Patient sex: F
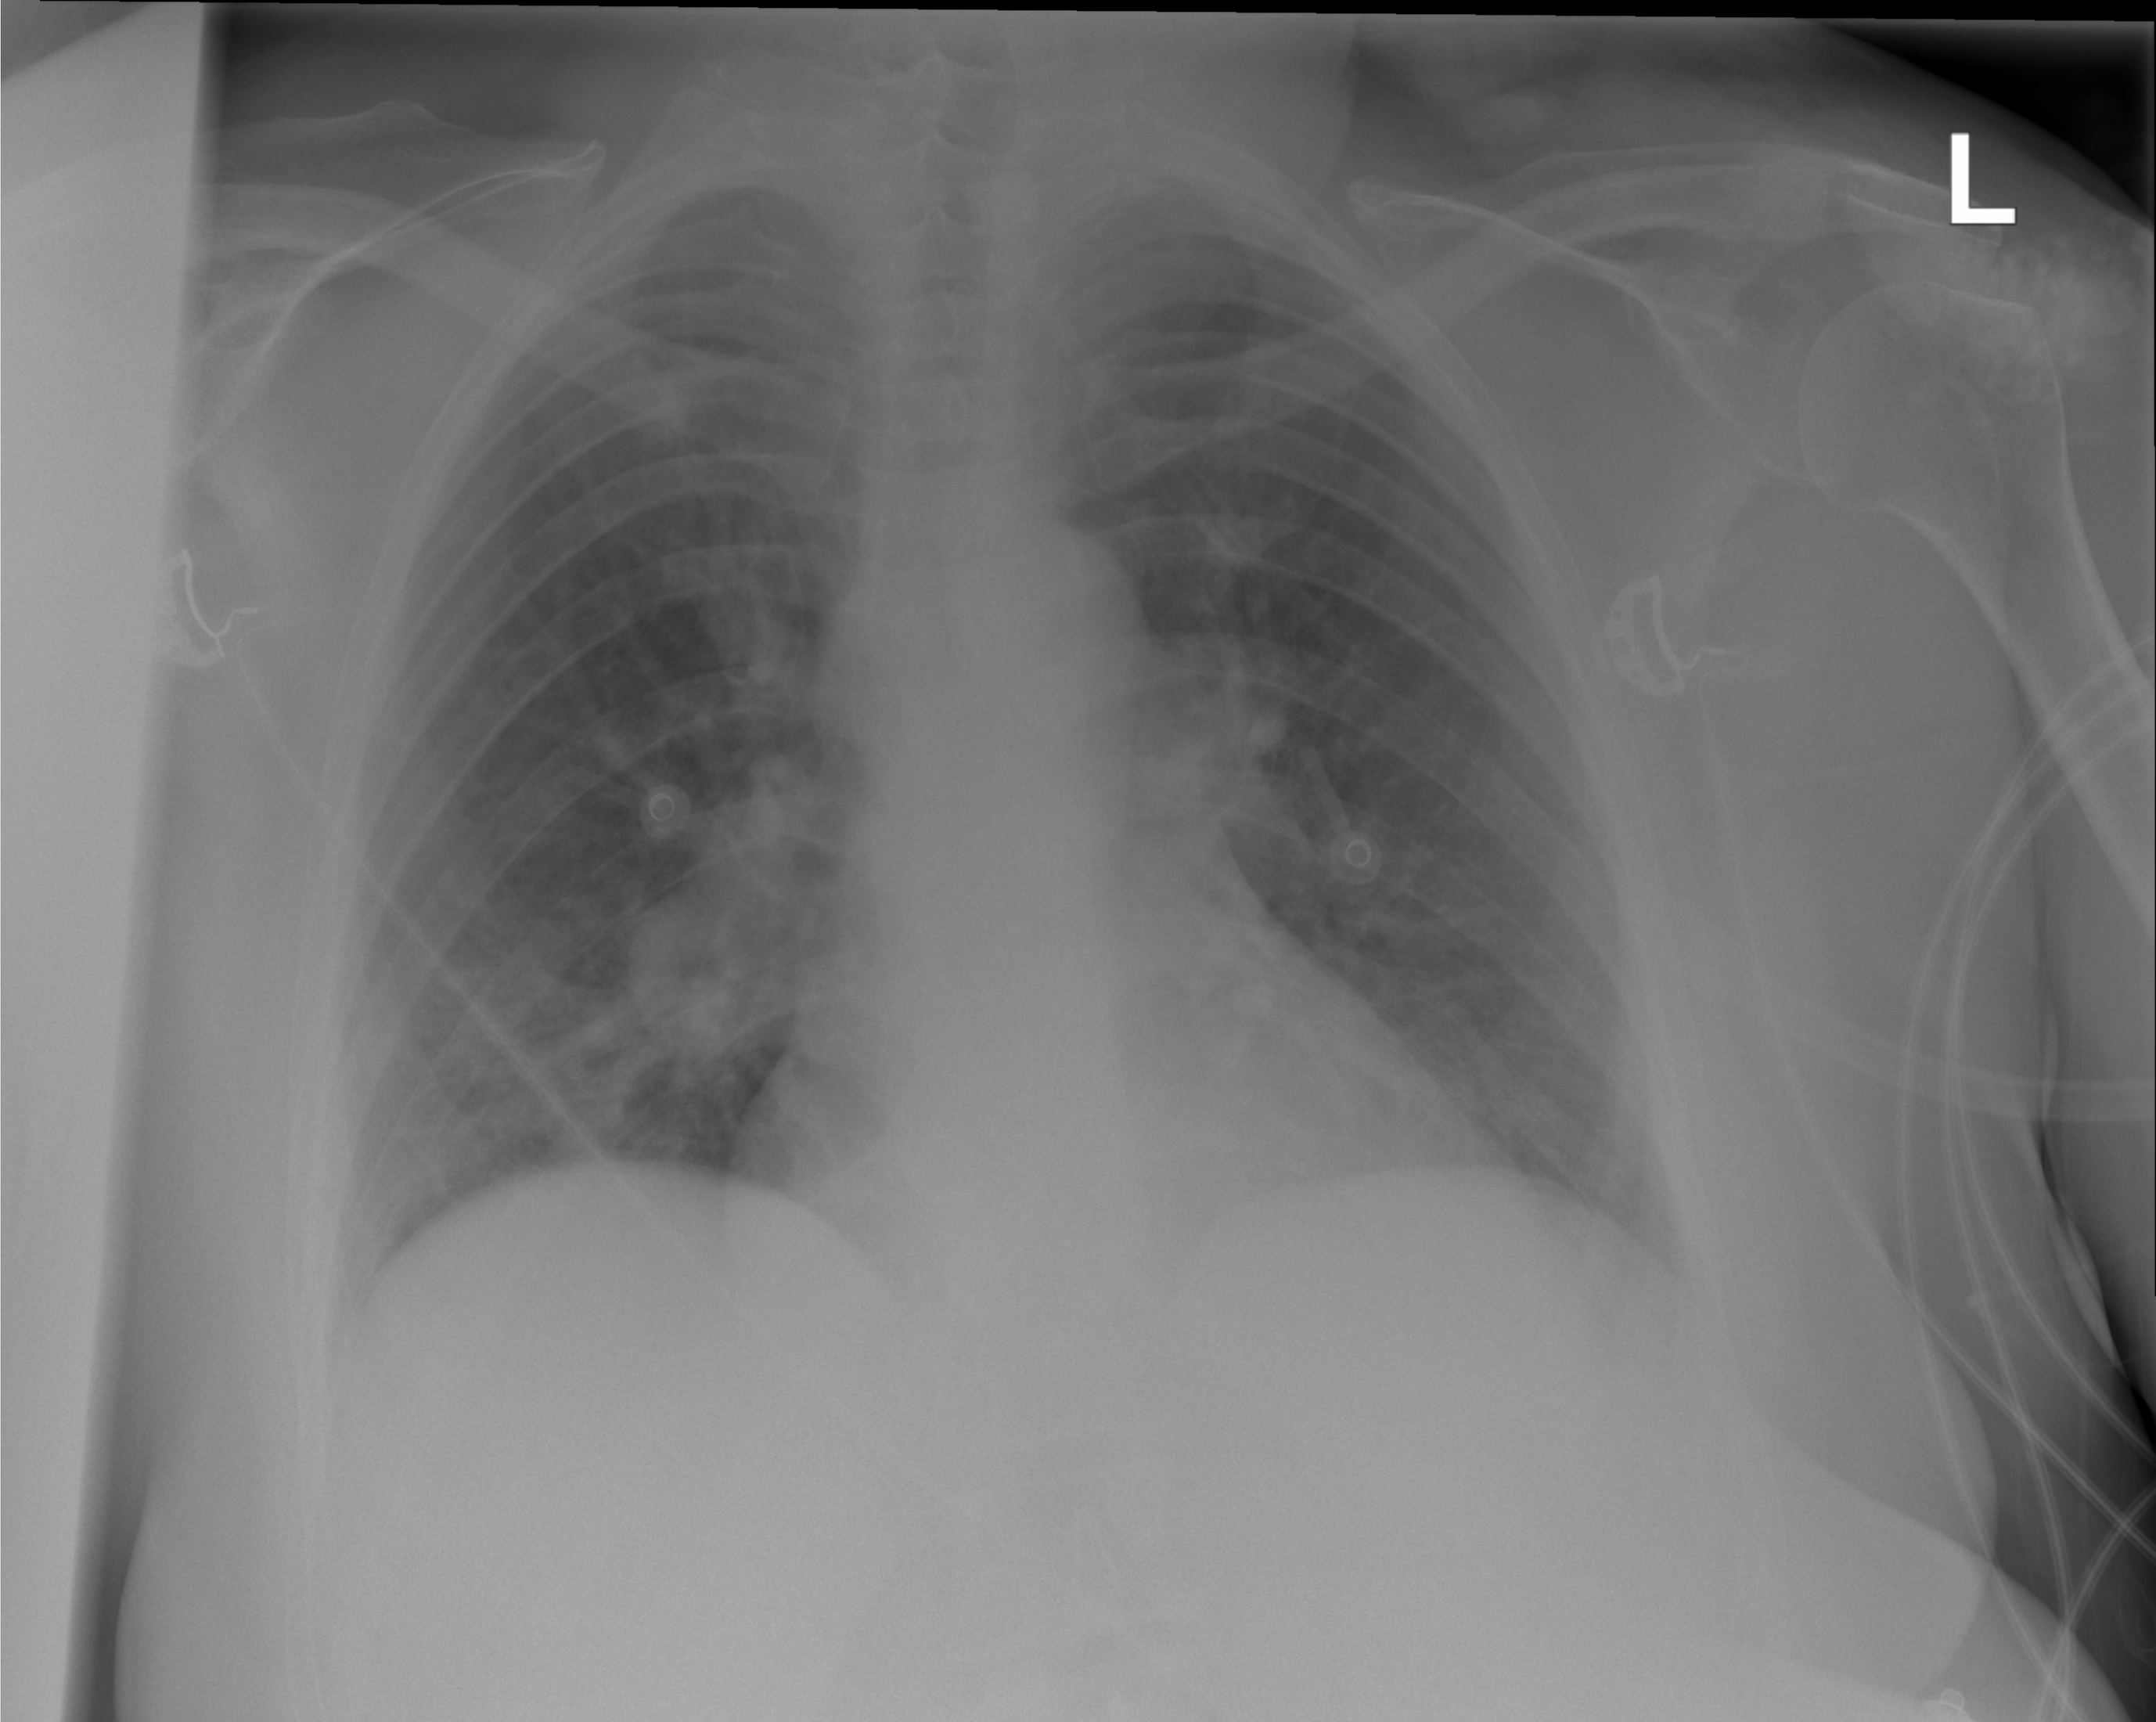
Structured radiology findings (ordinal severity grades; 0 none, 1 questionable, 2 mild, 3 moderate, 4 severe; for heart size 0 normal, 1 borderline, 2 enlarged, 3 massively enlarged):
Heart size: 0
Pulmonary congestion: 0
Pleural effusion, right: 0
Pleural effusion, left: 0
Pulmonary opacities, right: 2
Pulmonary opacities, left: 1
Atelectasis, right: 0
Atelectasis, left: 0